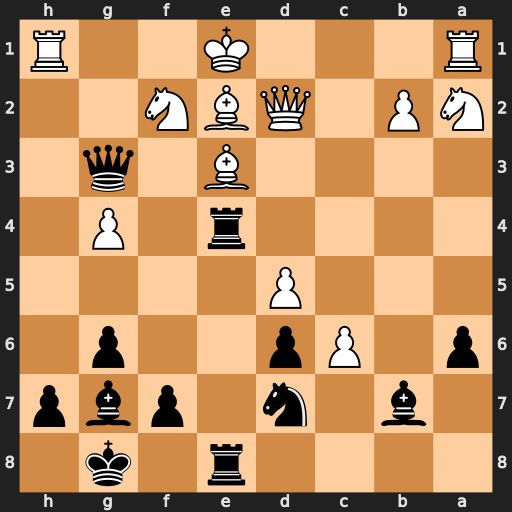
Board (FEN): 4r1k1/1b1n1pbp/p1Pp2p1/3P4/4r1P1/4B1q1/NP1QBN2/R3K2R
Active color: b
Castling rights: KQ
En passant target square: -
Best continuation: Rxe3 cxd7 Rxe2+ Qxe2 Rxe2+